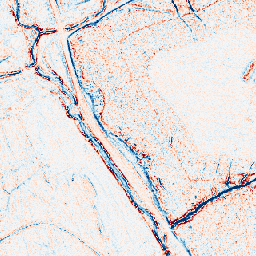
Category: edge_preserving
Decomposition family: anisotropic_diffusion
Decomposition parameters: iterations: 5
kappa: 10
gamma: 0.15
Upsampling method: nearest
Upsampling parameters: scale: 8
Upsampling scale: 8